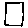
Label: square